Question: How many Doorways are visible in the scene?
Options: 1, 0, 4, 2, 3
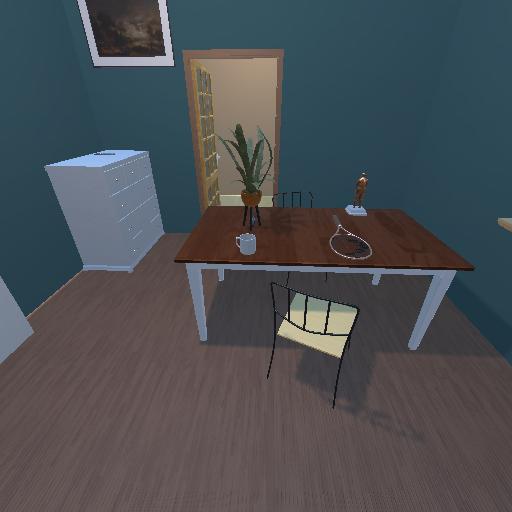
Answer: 1